Question: I just committed a major noob blunder while playing around with basic functionalities of NumPy. I created a small file called "numpy.py" just so that play around with problems related to numpy. I could also later come back for reference - and the name would have helped. Obvious error :-
'''
import numpy
File "C:\Users\USERNAME\workspace\StackOverflow\python\numpy.py", line 25, in <module>
AttributeError: 'module' object has no attribute 'random'
'''
I realized the problem - python was considering my current code as actual numpy and looking for random. I deleted that file and created a new one.
And the problem persists. This image explains it better than my words would.

Now there's a completely new file with a different name - but still it's looking for some methods in the deleted file.
I've already tried:
- - - -
I'd like to know (1) What actually happened wrong here? Why is eclipse so confused (2) How to resolve? (3) What are the best practices in such situations?
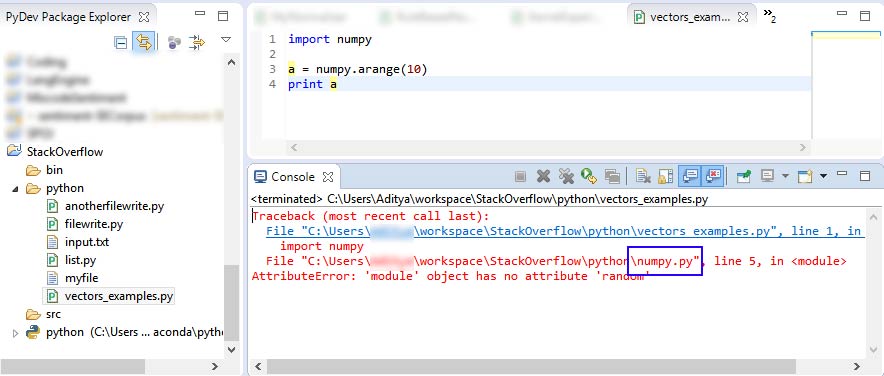
Answer: I'm the OP. Found a solution after a few minutes of posting this question.
Browsed to the folder containing the code. I noticed that there was a file for the numpy.pyc I had created earlier. Deleted that one and things are working file now.

However I'd still like to know how to avoid situations like this or resolve directly through eclipse. Though it works now!